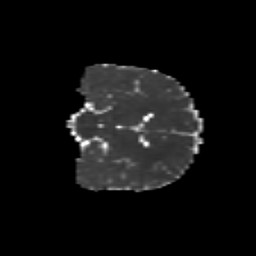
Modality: MD
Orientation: coronal
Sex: male
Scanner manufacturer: siemens
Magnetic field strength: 3 T
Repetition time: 5 s
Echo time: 0.071 s